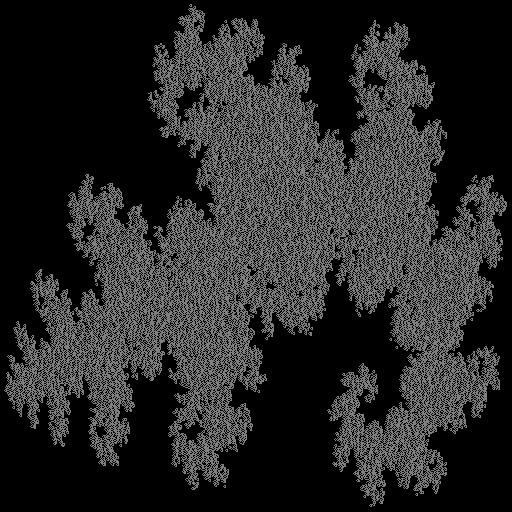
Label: a2